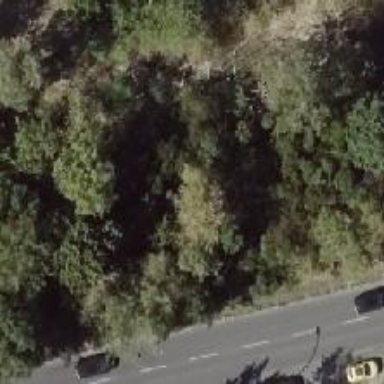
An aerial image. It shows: Footway tunnel.